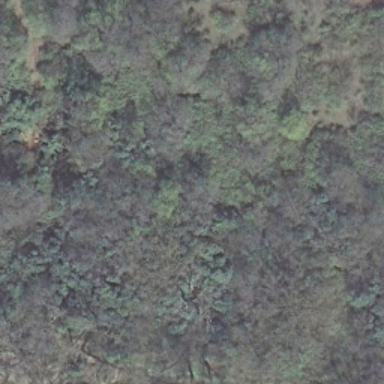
This is a dense forest with green and grey plants .